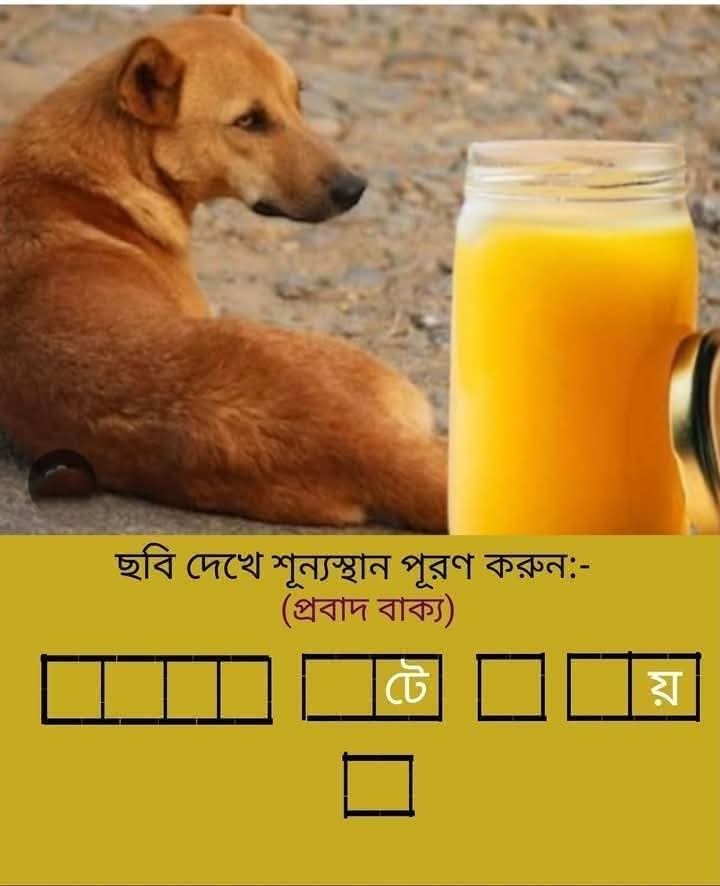
Text: ছবি দেখে শূন্যস্থান পূরণ করুন:-
(প্রবাদ বাক্য)
Label: Non Hate